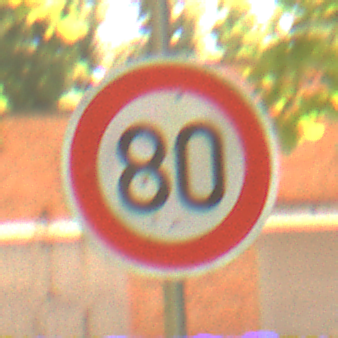
Verkehrszeichen: Geschwindigkeit80
Umgebung: Outdoor, Nature
Tageszeit: Midday
Wetter: PartlyCloudy
Licht: Natural
Jahreszeit: NotSpecified
Kontrast: LowContrast